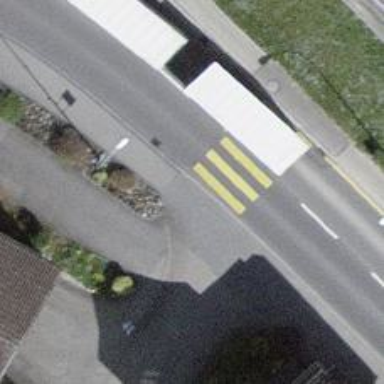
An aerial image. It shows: Zebra crossing on footway.